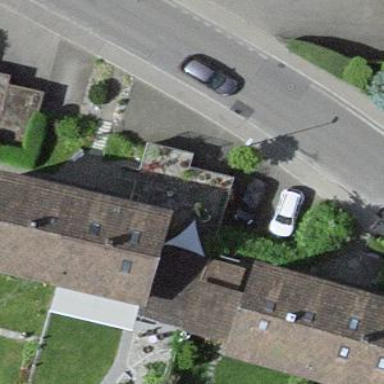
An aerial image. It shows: Group of garages.